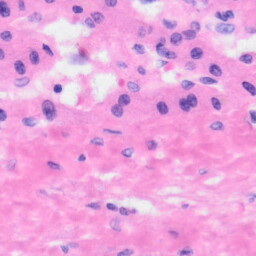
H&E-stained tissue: Liver